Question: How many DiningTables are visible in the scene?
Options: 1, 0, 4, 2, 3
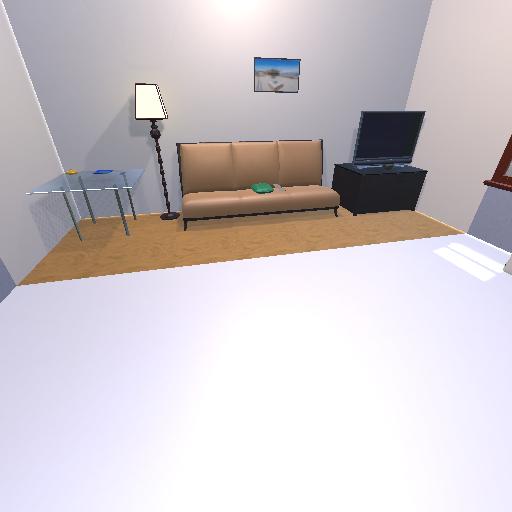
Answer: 1